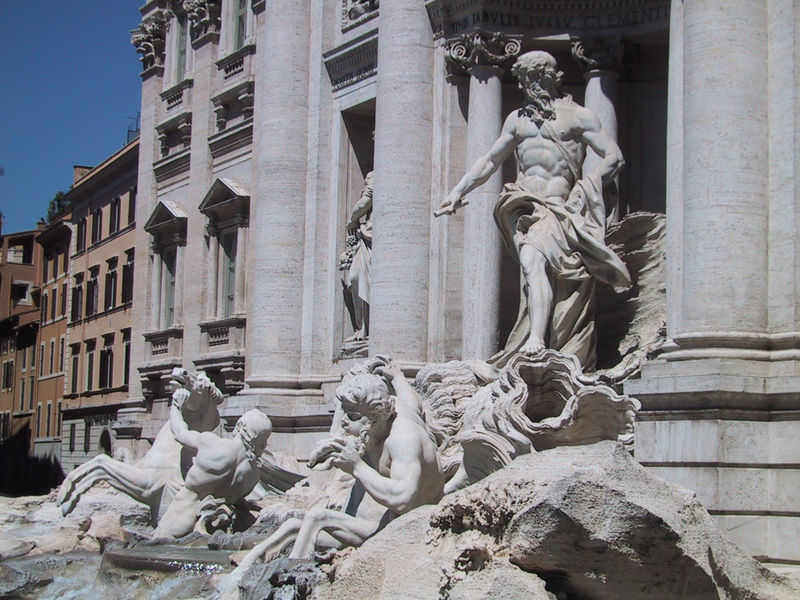
Titel: Fontana di Trevi (Trevibrunnen)
Künstler: Niccoló Salvi
Standort: Rom, Palazzo Poli (EU - I - Latium)
Schlagwörter: blau, himmel, mann, wasser, weiß, stadt, fenster, marmor, säulen, dach, gebäude, haus, wand, architektur, stein, häuser, figur, brunnen, pferd, pferde, skulptur, italien, fels, grau, column, columns, men, white, window, black, figures, windows, foto, rom, kapitell, skulpturen, statuen, antik, angel, angels, classical, gods, greek, man, mythology, naked, nude, nudity, rock, rocks, roman, sky, stone, building, head, house, water, waves, muschel, entrance, beard, photo, sculpture, statue, marble, scultpture, italy, city, ancient, rome, buildings, fountain, statues, bart, cloth, horse, god, goddess, neptun, poseidon, arcadia, photograph, photography, europe, sculptures, trevi, taming, scultpure, clothe, sandstein, torso, carvings, tivoli, athens, abs, trewibrunnen in rom, neptune, trevi fountain, apoll, pillat, qindows, herkules, neriden, apol